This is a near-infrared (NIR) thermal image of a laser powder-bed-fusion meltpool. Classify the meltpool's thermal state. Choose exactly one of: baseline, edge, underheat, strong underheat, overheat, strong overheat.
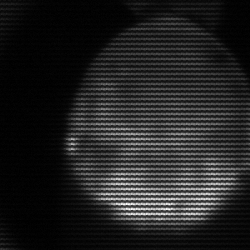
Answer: edge